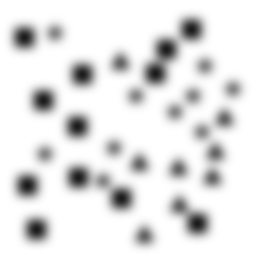
Squares: 12
Triangles: 8
Stars: 10
Total shapes: 30